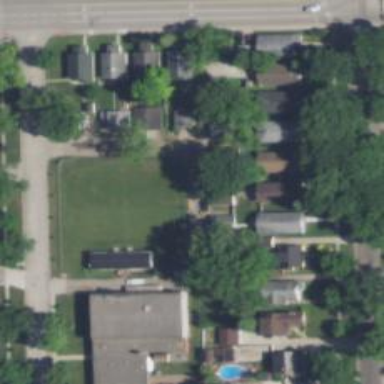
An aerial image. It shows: Alley classified as service road.